Question: There is a <URL> in Eclipse PDT while it's starting up.

How to solve this issue?
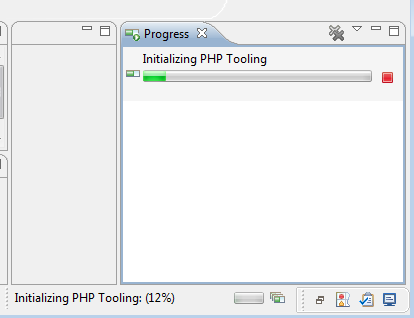
Answer: Switching workspace (working adresory) or erasing the current one helped me.